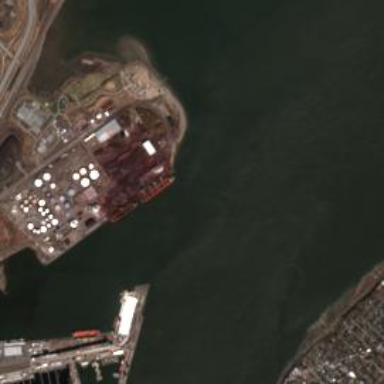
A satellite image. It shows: Industrial area designated as port for handling cargo.